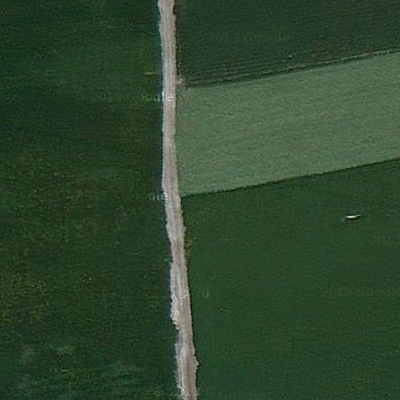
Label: bField